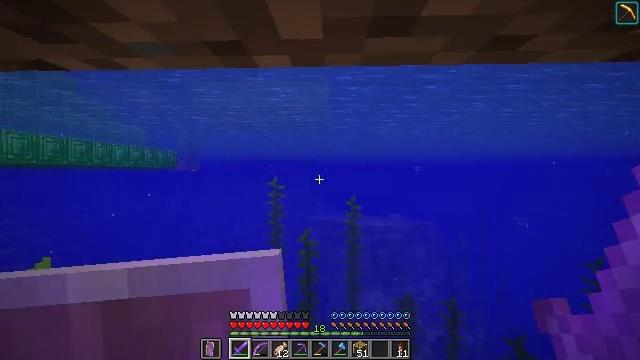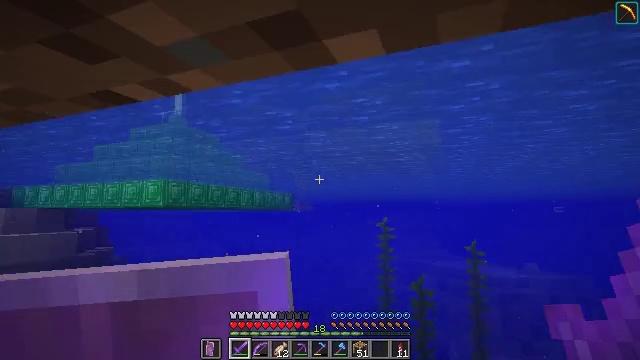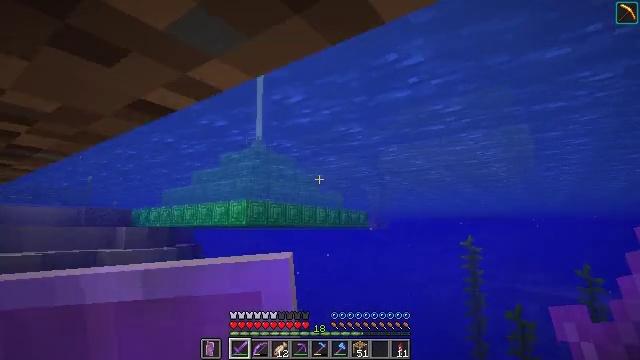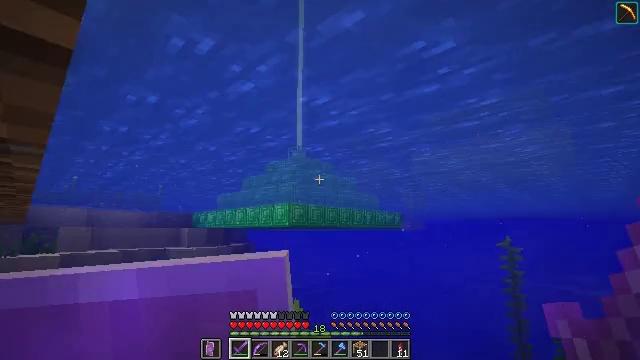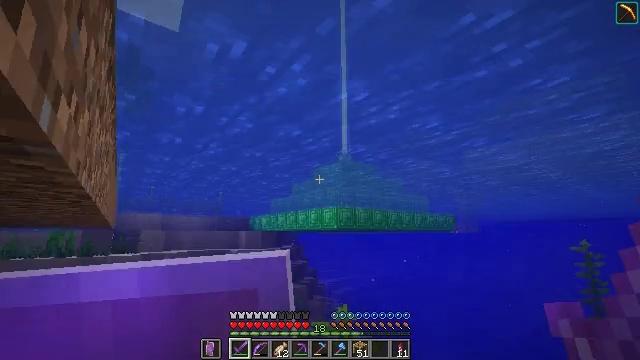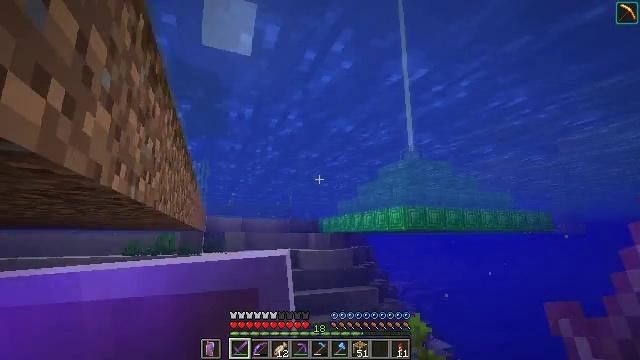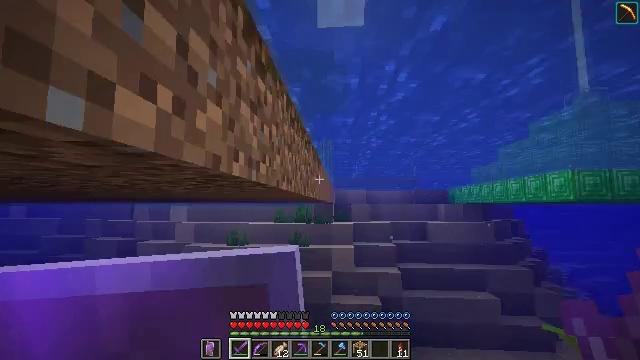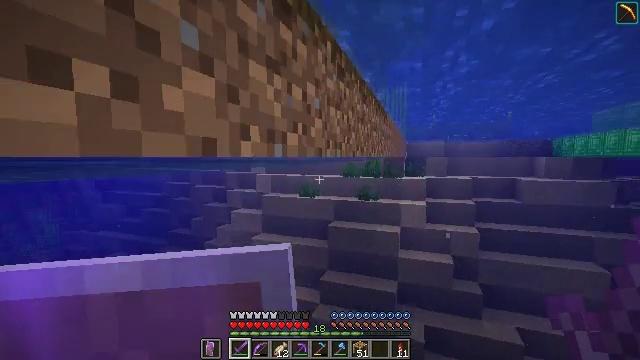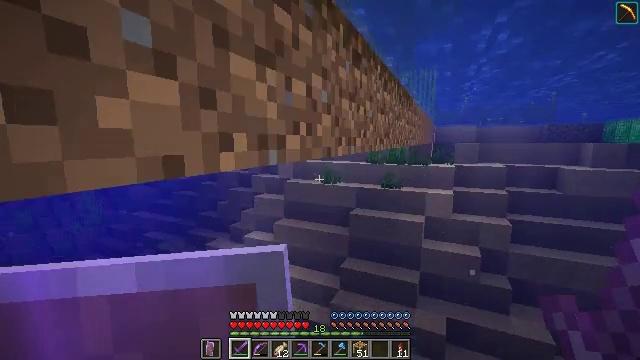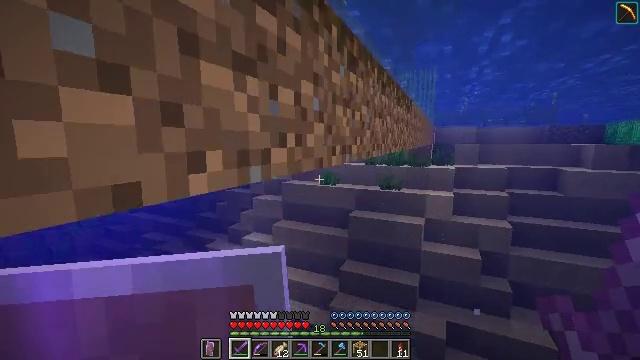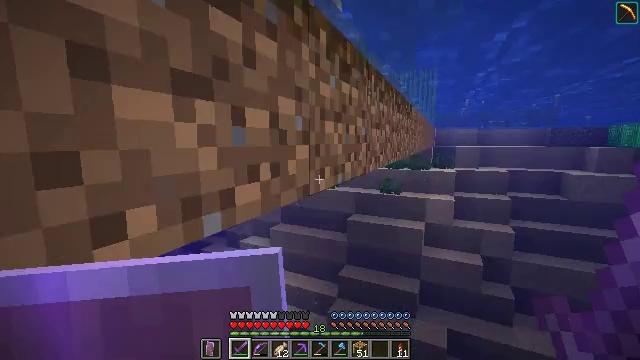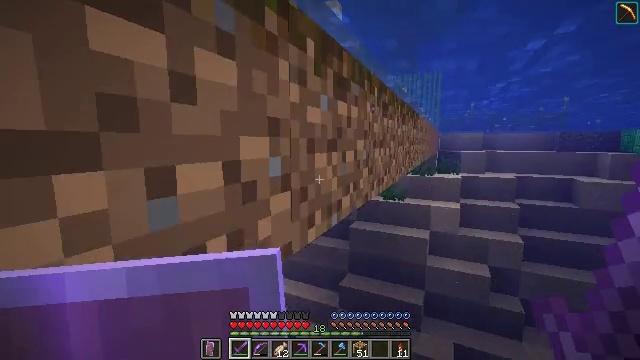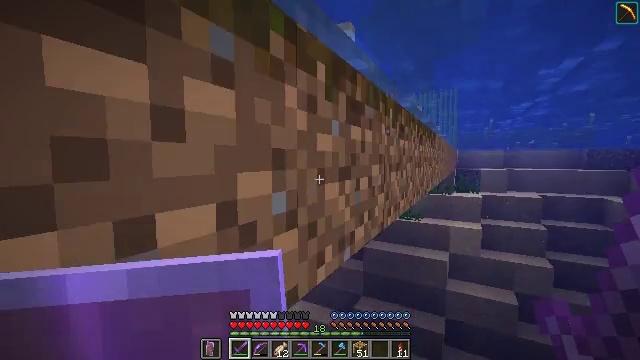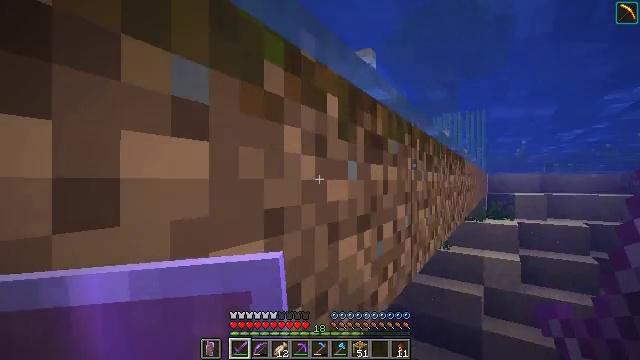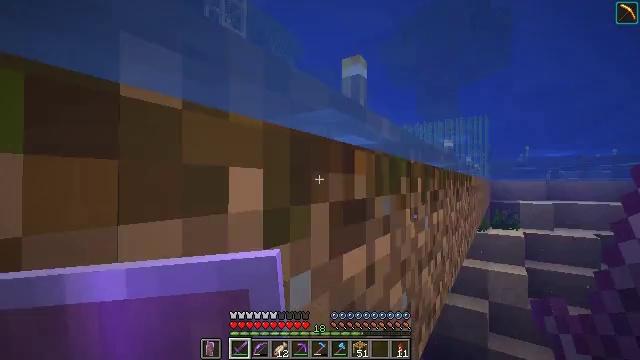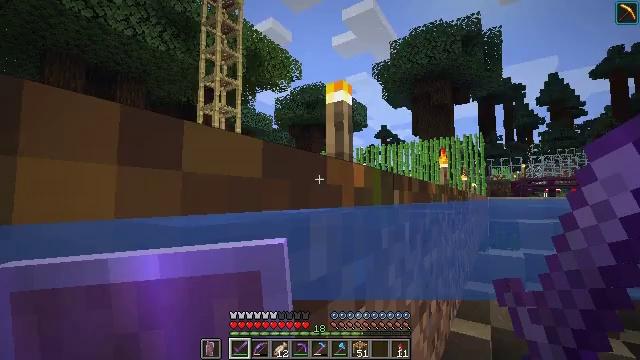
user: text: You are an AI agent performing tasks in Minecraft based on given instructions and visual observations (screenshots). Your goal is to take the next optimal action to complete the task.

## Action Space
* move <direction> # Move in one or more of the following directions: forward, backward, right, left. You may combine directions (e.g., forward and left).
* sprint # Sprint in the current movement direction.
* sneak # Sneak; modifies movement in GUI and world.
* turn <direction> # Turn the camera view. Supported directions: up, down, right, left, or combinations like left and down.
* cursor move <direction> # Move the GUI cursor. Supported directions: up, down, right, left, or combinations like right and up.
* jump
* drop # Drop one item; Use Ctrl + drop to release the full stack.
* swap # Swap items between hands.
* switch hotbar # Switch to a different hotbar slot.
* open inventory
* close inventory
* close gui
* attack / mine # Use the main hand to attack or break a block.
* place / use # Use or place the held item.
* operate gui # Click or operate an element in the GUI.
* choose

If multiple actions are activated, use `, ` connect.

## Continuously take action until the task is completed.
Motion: motion action
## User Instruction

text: Break the chorus plant in the End.
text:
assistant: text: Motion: move forward, sprint, turn left and up, jump
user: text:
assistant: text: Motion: move forward, sprint, turn left and up, jump
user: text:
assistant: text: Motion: move forward, sprint, turn left and up, jump
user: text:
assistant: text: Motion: move forward, sprint, turn left, jump
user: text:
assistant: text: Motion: move forward, sprint, turn left, jump
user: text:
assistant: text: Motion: move forward, sprint, turn left and down, jump
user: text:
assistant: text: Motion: move forward, sprint, turn left and down, jump
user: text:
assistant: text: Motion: move forward, sprint, turn left and down, jump
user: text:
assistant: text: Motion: move forward, sprint, jump
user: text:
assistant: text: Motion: move forward, sprint, jump
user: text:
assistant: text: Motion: move forward, sprint, jump
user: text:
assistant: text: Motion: move forward, sprint, turn left and up, jump
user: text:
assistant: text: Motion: move forward, sprint, turn left and up, jump
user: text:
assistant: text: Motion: move forward, sprint, jump
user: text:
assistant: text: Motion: move forward, sprint, turn up, jump
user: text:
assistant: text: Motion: move forward, sprint, turn up, jump
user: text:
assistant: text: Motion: move forward, sprint, turn left and up, jump
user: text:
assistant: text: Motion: move forward, sprint, turn left and up, jump
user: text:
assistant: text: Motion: move forward, sprint, turn left, jump
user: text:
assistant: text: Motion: move forward, sprint, turn left and down, jump
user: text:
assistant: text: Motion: move forward, sprint, turn left, jump
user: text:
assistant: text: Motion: move forward, sprint, turn left, jump
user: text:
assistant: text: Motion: move forward, sprint, turn left and down
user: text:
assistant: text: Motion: move forward, turn left and down
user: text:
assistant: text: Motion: move forward, turn left and down
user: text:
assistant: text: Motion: move forward, turn left and down
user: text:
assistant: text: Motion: move forward, turn left and down
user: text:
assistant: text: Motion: move forward, turn left and down
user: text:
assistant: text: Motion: move forward, turn left and down
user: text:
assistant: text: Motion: move forward